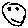
Label: smiley face